Interaction volume radius: 5 \u00c5
Interaction volume height: 25 \u00c5
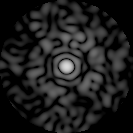
Disorder parameter: 0.8334